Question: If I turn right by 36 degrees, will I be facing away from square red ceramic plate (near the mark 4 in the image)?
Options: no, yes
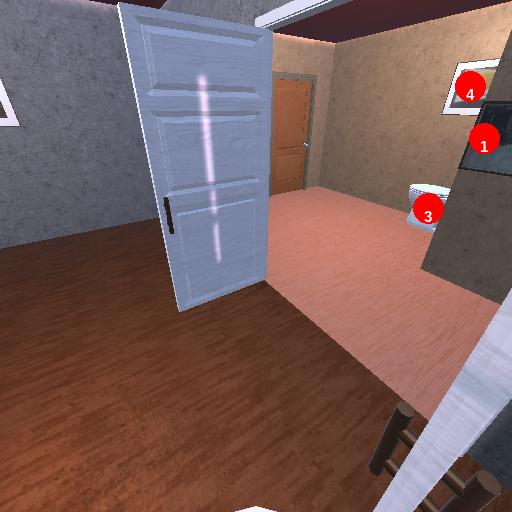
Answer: no